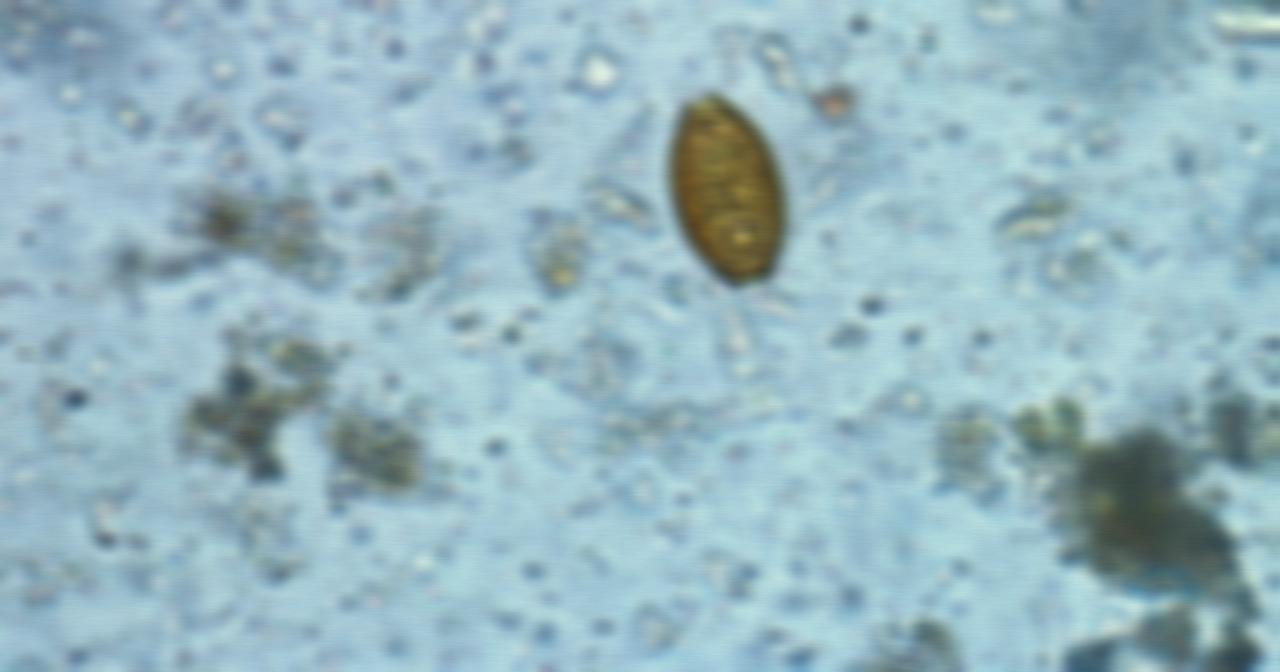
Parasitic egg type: Trichuris trichiura